Chest X-ray:
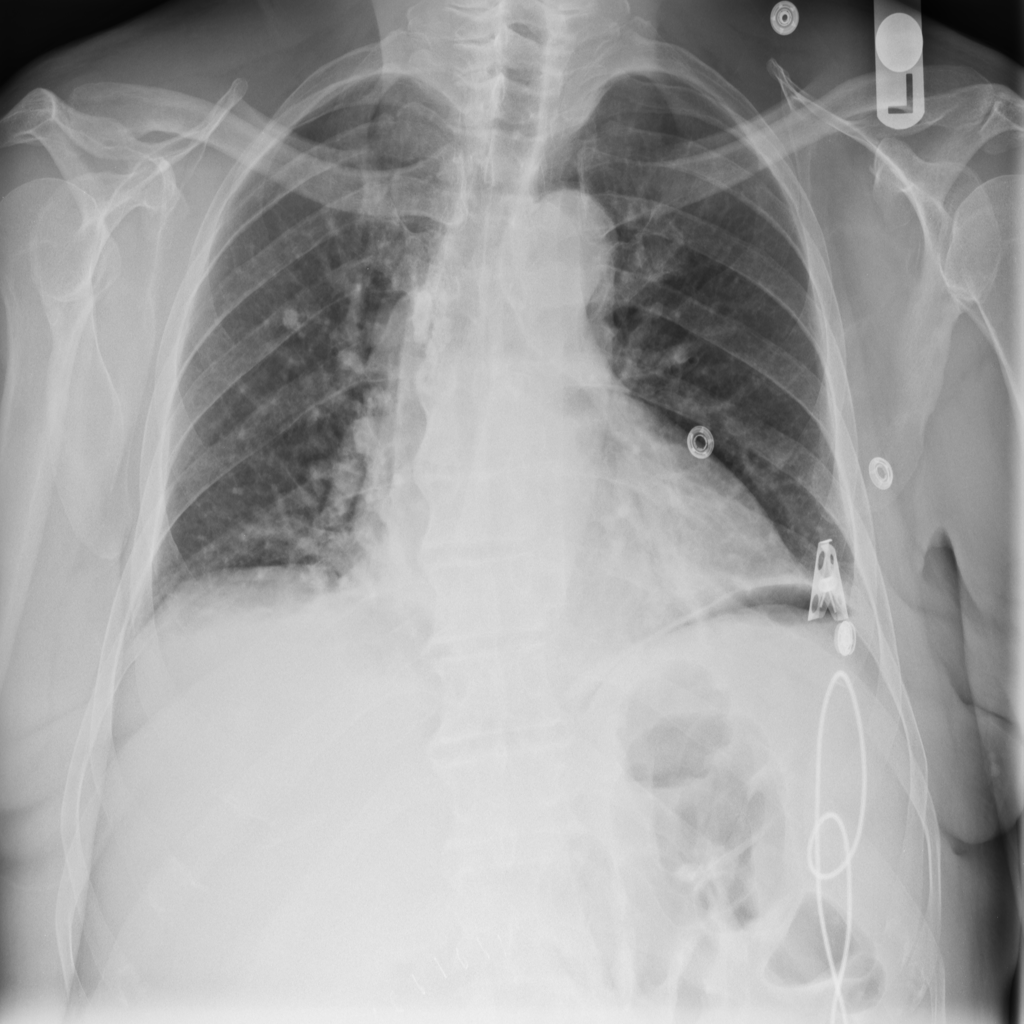
Findings: Effusion, Calcification
No abnormal finding: no